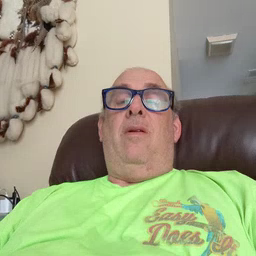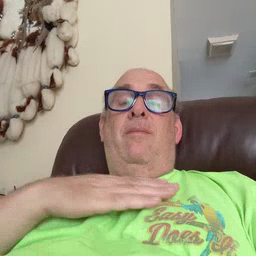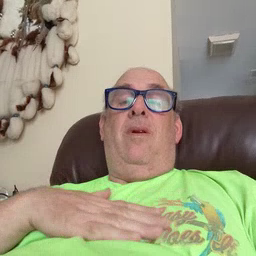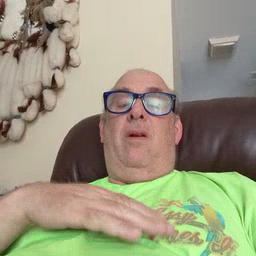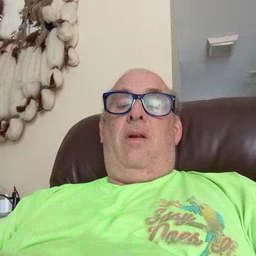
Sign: please